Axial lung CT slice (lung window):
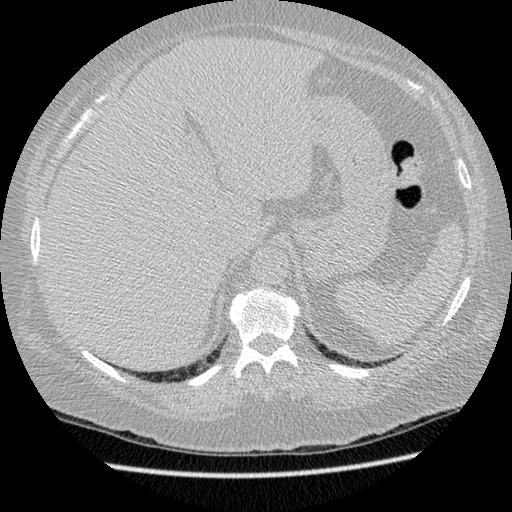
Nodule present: no